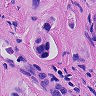
Metastatic tissue present: yes